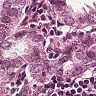
Metastatic tissue present: yes